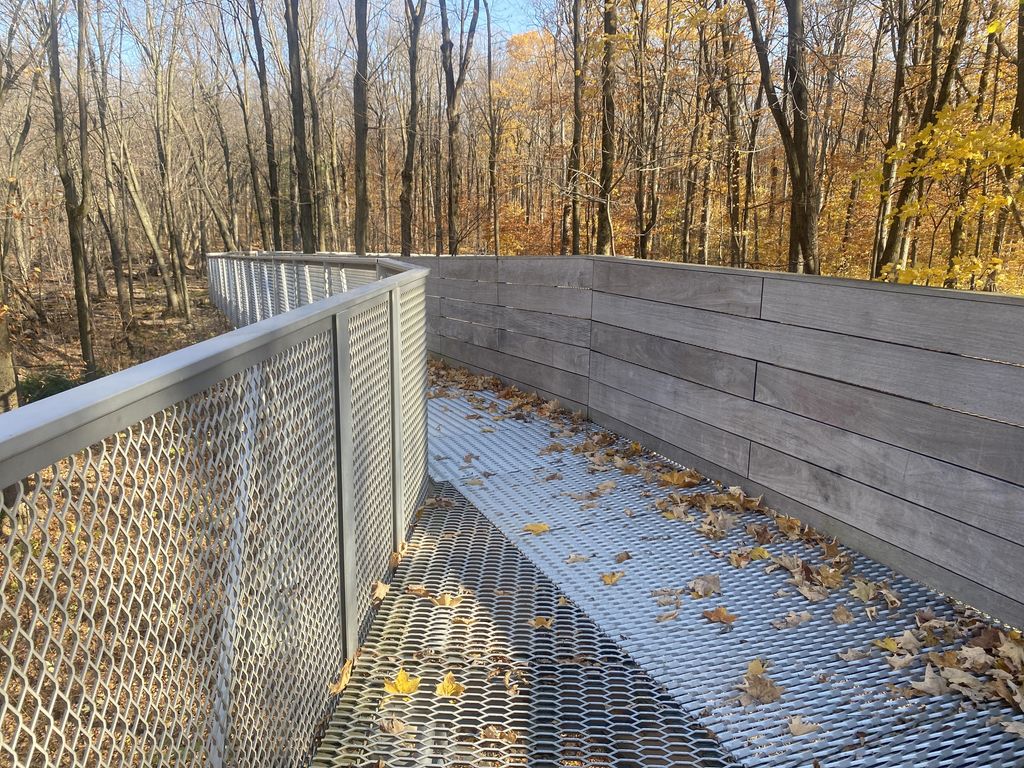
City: montreal